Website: slack
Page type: stored-credit-cards
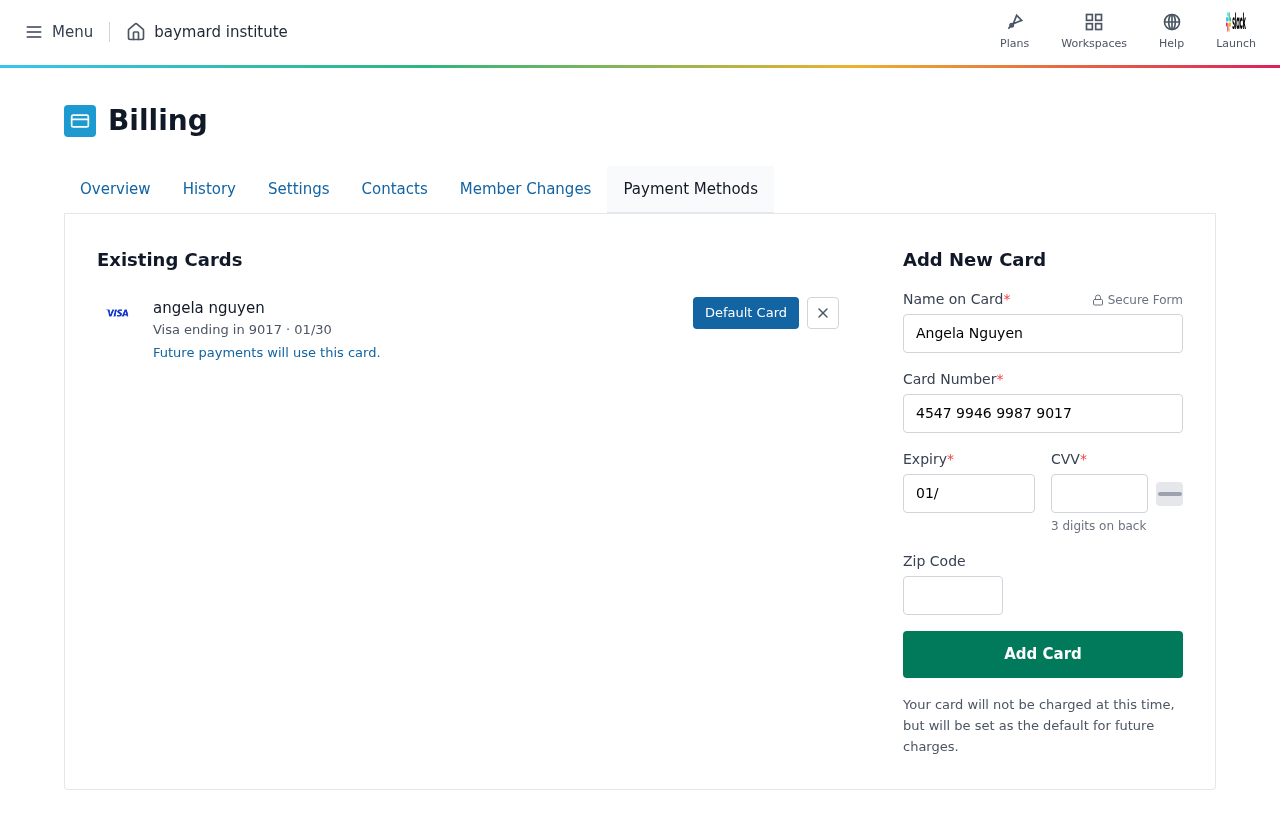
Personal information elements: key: PII_CARD_CVV
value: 193
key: PII_CARD_EXPIRY
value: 01/30
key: PII_CARD_EXPIRY_MONTH
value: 01
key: PII_CARD_EXPIRY_YEAR
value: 30
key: PII_CARD_LAST4
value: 9017
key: PII_CARD_NUMBER
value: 4547 9946 9987 9017
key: PII_CARD_TYPE
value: Visa
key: PII_FULLNAME
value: angela nguyen
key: PII_FULLNAME
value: Angela Nguyen
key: PII_POSTCODE
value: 14001